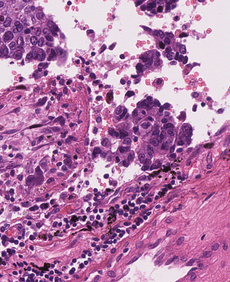
Tumor epithelial tissue: yes
Tumor-associated stroma tissue: yes
Normal tissue: no